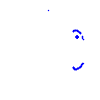
Particle: proton